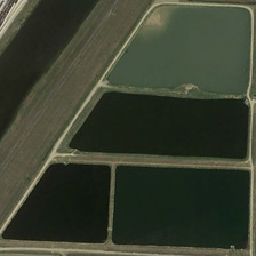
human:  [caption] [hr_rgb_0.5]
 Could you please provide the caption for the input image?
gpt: There are square ponds and three trapezoidal pond between different shade rivers and roads.

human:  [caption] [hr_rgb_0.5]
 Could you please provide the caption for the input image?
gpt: four ponds of different color sit next to each other alongside a dirt road .

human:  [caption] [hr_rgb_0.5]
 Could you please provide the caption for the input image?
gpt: Between a river and a road there is a square pond and three trapezoidal ponds with different shade.

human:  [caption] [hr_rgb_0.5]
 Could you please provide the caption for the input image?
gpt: the big trapezoidal pond is combined by four little trapezoidal ponds .

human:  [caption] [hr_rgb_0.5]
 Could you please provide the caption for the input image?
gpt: four ponds in different quadrangular are near a river .